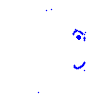
Particle: pion